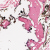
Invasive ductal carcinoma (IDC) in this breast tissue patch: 0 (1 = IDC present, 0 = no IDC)